Question: I want to align icon with text, view like screenshot below :
here's html source :
'''
<a class="download" href="#">'.$dicon.'Download : ca dmv driving performance evaluation score sheet PDF</a>
'''
here's '$dicon' source :
'''
$dicon = '<img src="icon.png" width="25">';
'''
here's css source :
'''
.download{
display:block;
font-family:opensansitalic;
text-transform: uppercase;
vertical-align:baseline;
}
'''
Result:

Is my code wrong or anyway to fix it will be helpful.
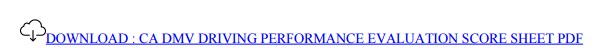
Answer: OK, I assume you want something like this?

If so, all you need is to 'vertical-align' img to the middle.
'''
.download img {vertical-align:middle;}
'''
<URL>
The problem is that by default, images have vertical-align:baseline, that is, they are lined out with their bottom to the baseline of the text. With this one, they are aligned with their center to the center of the text. See also <URL>